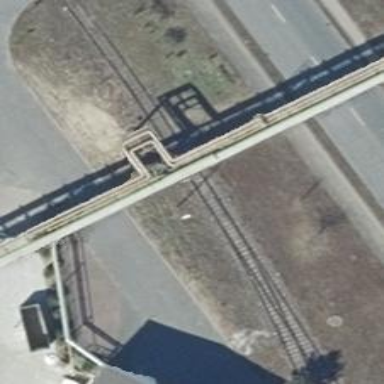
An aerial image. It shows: Railway switch.